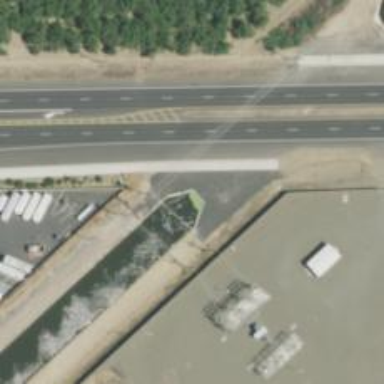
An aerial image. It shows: Culvert tunnel crossing over canal.